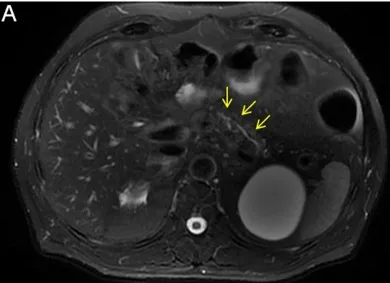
A: Axial fat-suppressed T2-weighted MRI sequence four years after surgery: main pancreatic duct with a normal caliber and without progression of the disease or new pancreatic cystic lesions (yellow arrows).
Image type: radiology (mri)